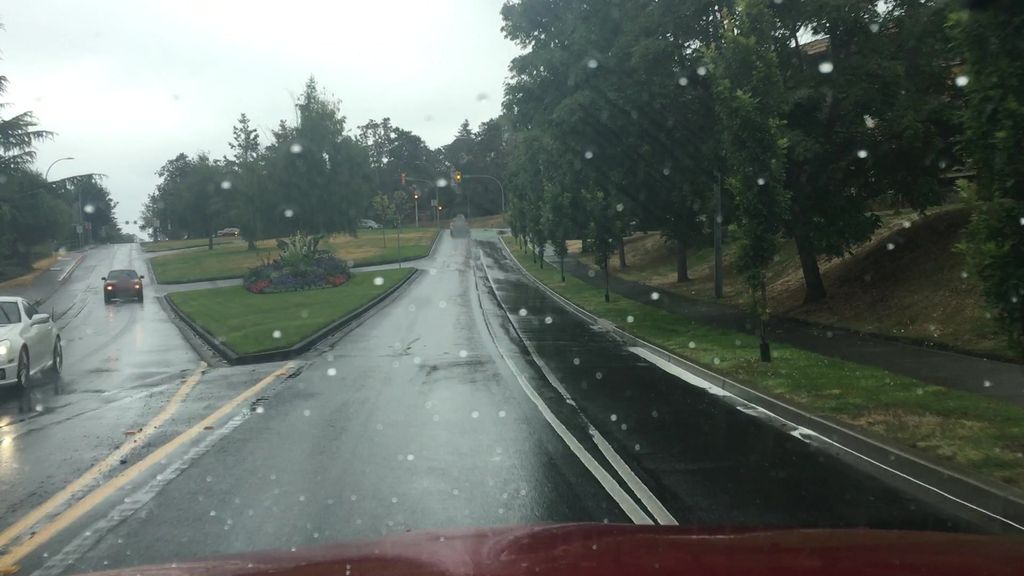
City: victoria